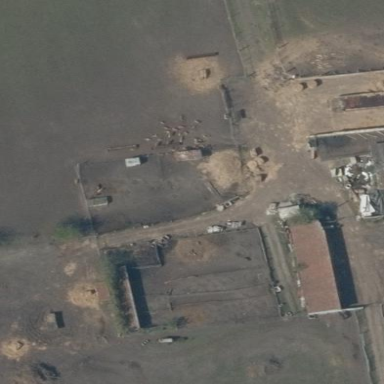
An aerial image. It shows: Farmyard area.